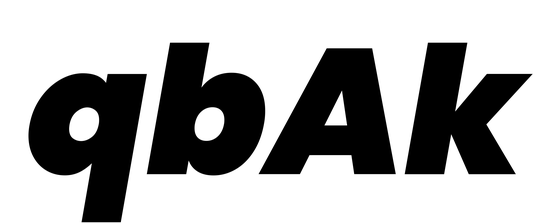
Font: Poppins-BlackItalic